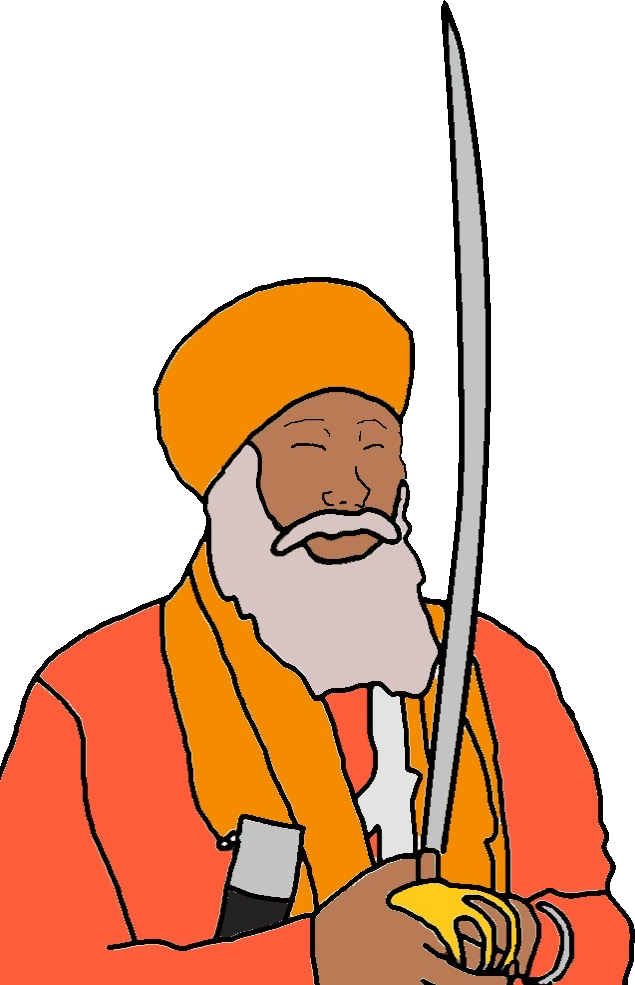
Label: 5_Bloomer